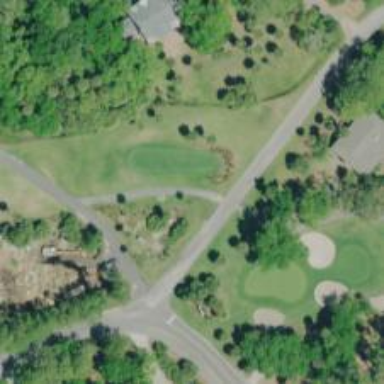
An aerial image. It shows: Service road used as golf cart path.